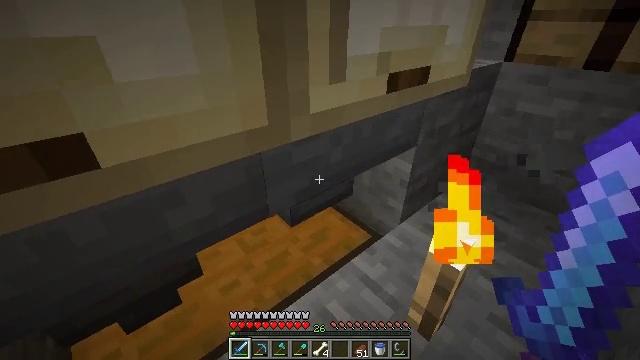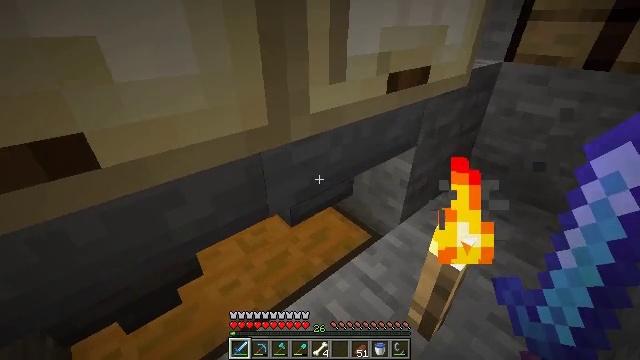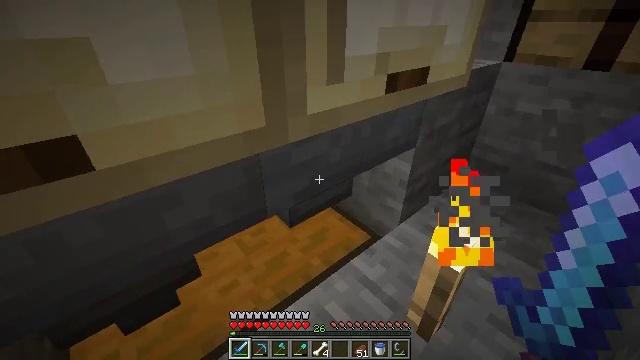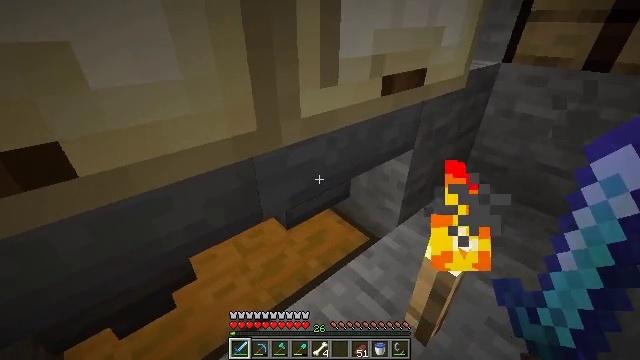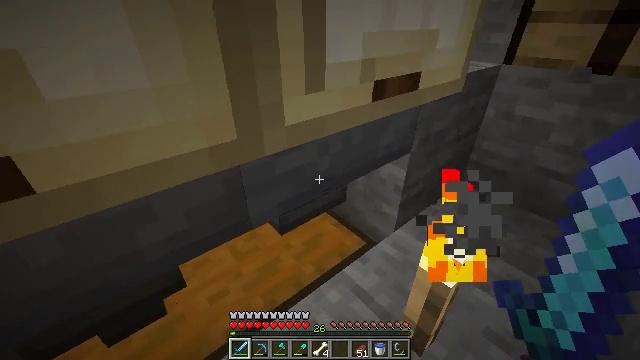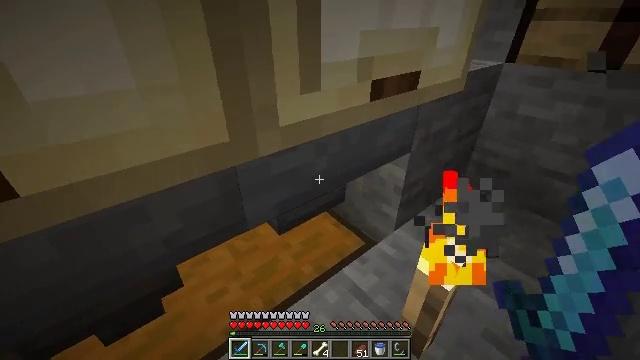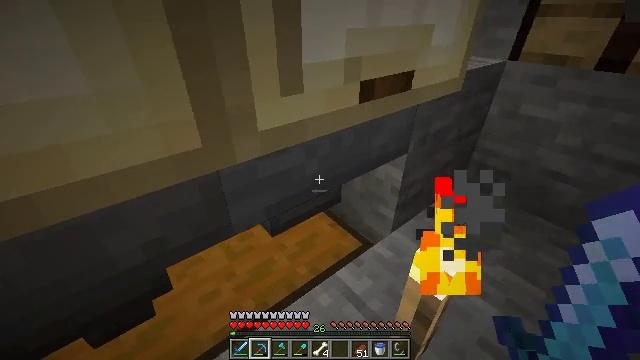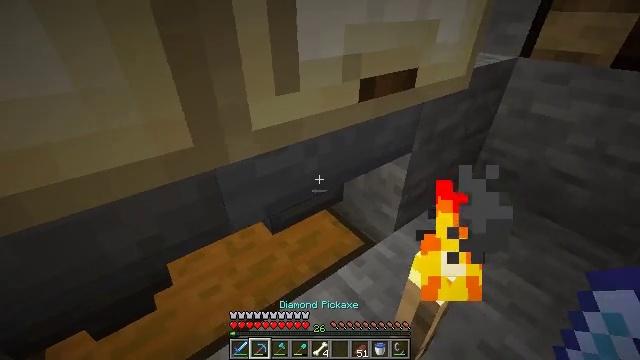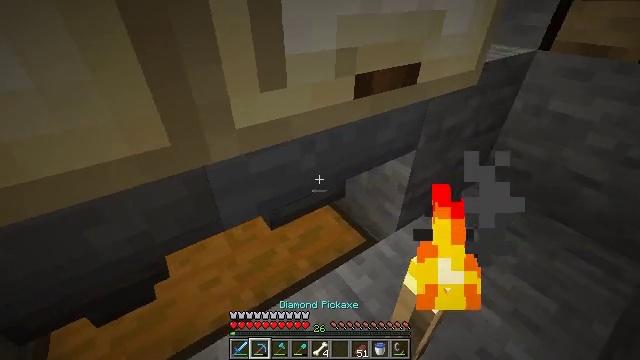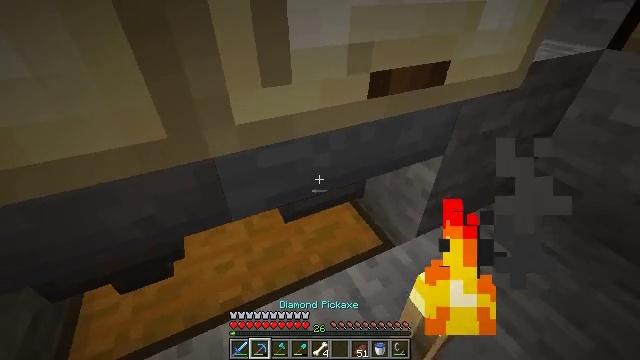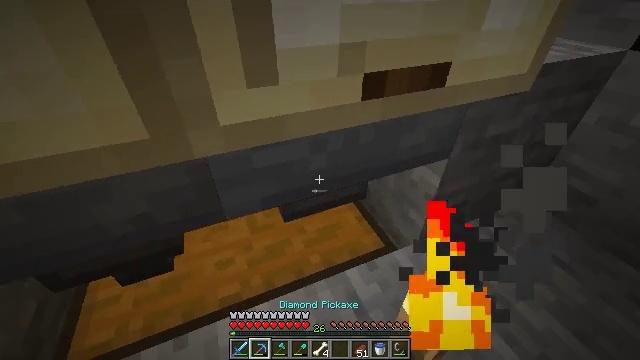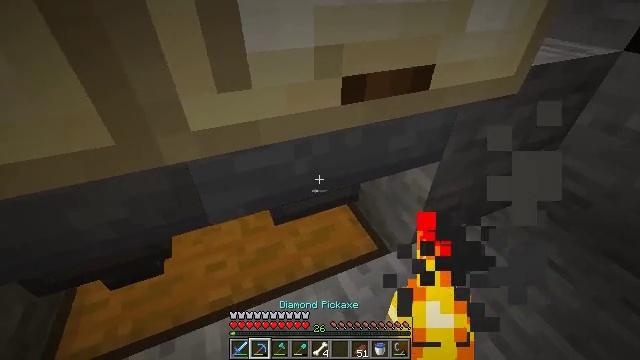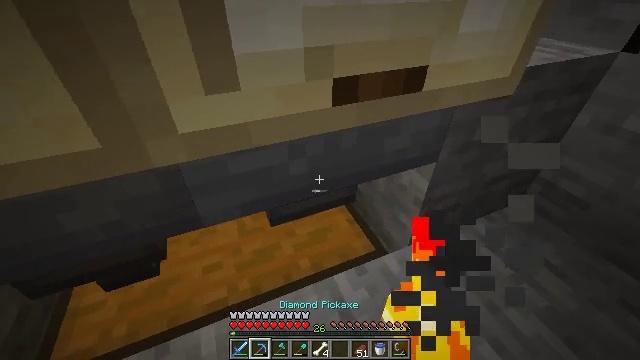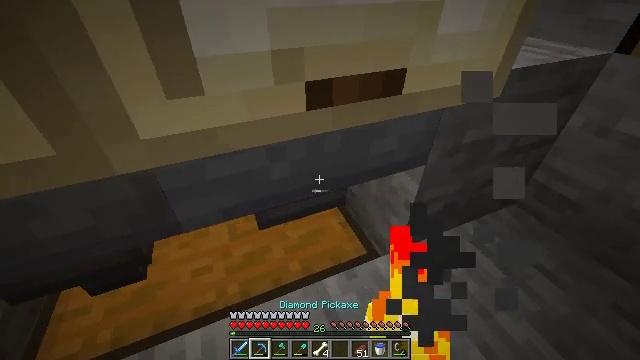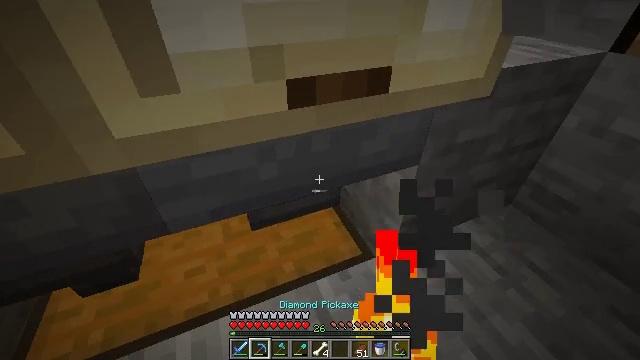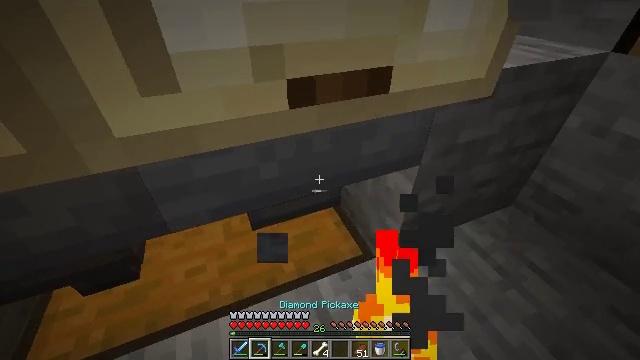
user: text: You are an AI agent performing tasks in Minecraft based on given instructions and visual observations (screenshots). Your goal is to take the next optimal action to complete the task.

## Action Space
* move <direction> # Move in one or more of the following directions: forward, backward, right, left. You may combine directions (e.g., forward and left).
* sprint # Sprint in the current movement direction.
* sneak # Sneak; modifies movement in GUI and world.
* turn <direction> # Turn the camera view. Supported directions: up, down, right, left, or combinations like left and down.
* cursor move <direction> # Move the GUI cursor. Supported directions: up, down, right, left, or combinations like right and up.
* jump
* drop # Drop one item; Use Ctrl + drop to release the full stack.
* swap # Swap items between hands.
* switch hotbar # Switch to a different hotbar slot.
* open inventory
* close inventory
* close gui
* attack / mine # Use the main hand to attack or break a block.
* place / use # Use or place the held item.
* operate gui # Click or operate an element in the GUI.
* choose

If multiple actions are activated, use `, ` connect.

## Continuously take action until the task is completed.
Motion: motion action
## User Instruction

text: Collect the hopper by mining it.
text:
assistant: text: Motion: sneak
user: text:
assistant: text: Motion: move right, sneak
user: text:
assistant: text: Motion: move right, sneak
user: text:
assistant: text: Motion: move right, sneak
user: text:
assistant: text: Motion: move right, sneak
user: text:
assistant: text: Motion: move right, sneak, switch to hotbar 2
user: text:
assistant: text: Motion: move right, sneak, turn left, switch to hotbar 2
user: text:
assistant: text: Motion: move right, sneak, turn left and down, switch to hotbar 2
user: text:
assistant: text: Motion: move right, sneak, turn left and down
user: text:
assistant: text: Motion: move right, sneak, turn left
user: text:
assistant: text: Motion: move right, sneak
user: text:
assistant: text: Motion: move right, sneak
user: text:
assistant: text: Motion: sneak
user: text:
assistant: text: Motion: sneak
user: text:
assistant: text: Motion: sneak, attack / mine
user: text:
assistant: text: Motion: sneak, attack / mine
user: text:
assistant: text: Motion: sneak, attack / mine
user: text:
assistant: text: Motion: sneak
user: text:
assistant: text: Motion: sneak
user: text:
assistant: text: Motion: sneak
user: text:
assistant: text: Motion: sneak
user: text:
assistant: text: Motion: sneak, attack / mine
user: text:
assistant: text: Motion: sneak, turn left, attack / mine
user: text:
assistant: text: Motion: sneak, attack / mine
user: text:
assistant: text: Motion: sneak, attack / mine
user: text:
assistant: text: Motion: sneak, attack / mine
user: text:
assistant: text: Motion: sneak, attack / mine
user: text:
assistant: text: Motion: sneak, attack / mine
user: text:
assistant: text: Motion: sneak
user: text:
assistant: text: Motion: sneak